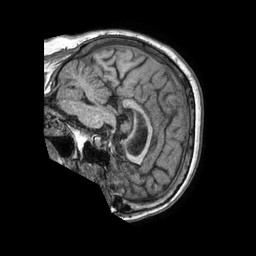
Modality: T1w
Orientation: sagittal
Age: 57
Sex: female
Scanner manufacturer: philips
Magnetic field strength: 1.5 T
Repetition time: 0.007595 s
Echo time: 0.00345 s